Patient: sex M, age 42
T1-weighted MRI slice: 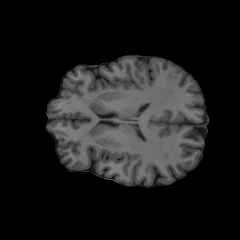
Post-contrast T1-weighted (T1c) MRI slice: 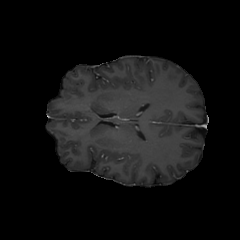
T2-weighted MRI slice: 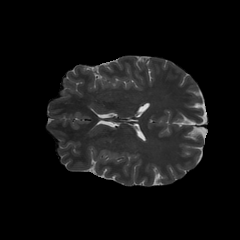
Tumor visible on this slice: no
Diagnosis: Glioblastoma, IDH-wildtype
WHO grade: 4